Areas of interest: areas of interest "Scientific Research Institution"
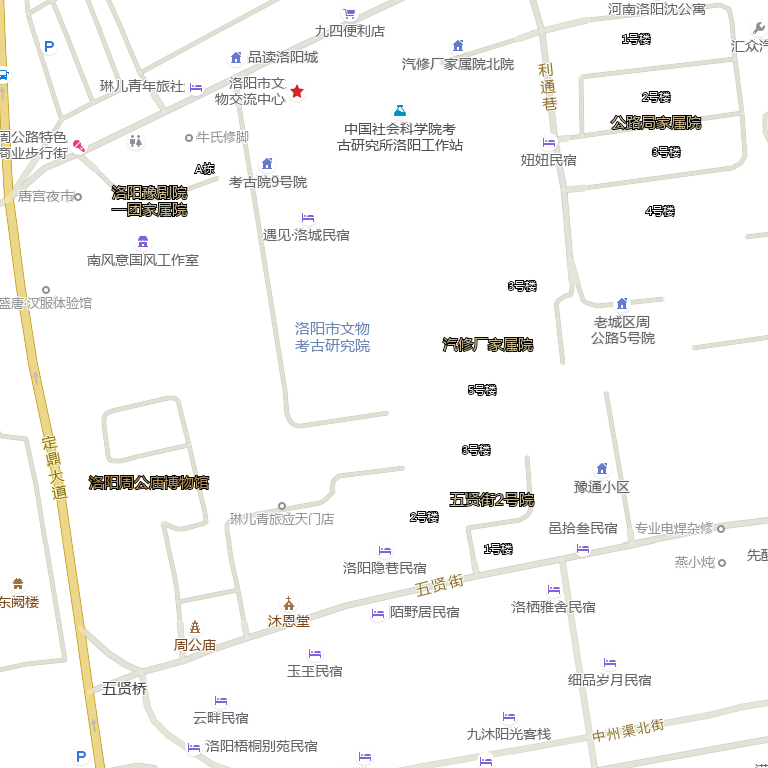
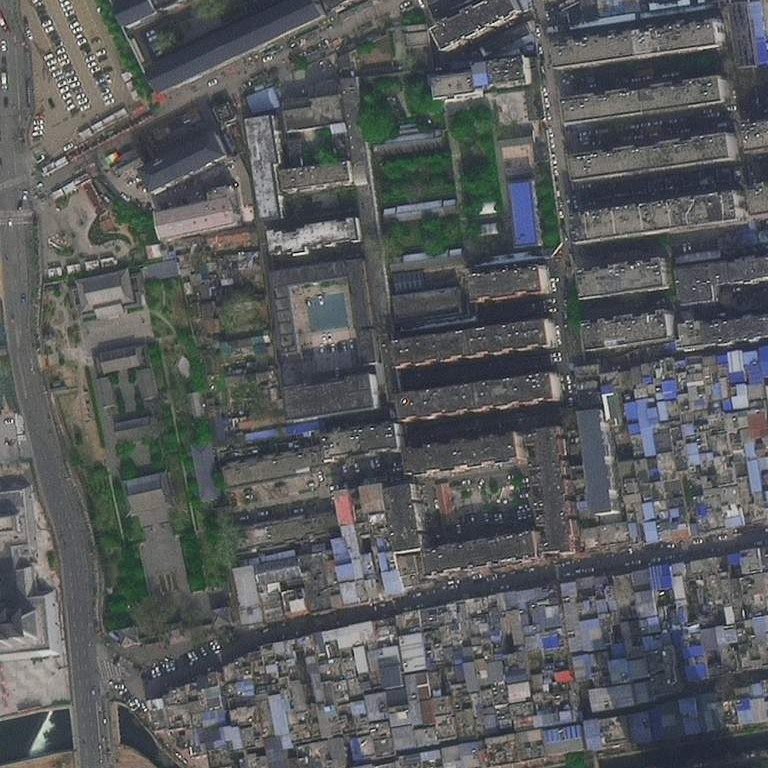